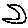
Label: moon